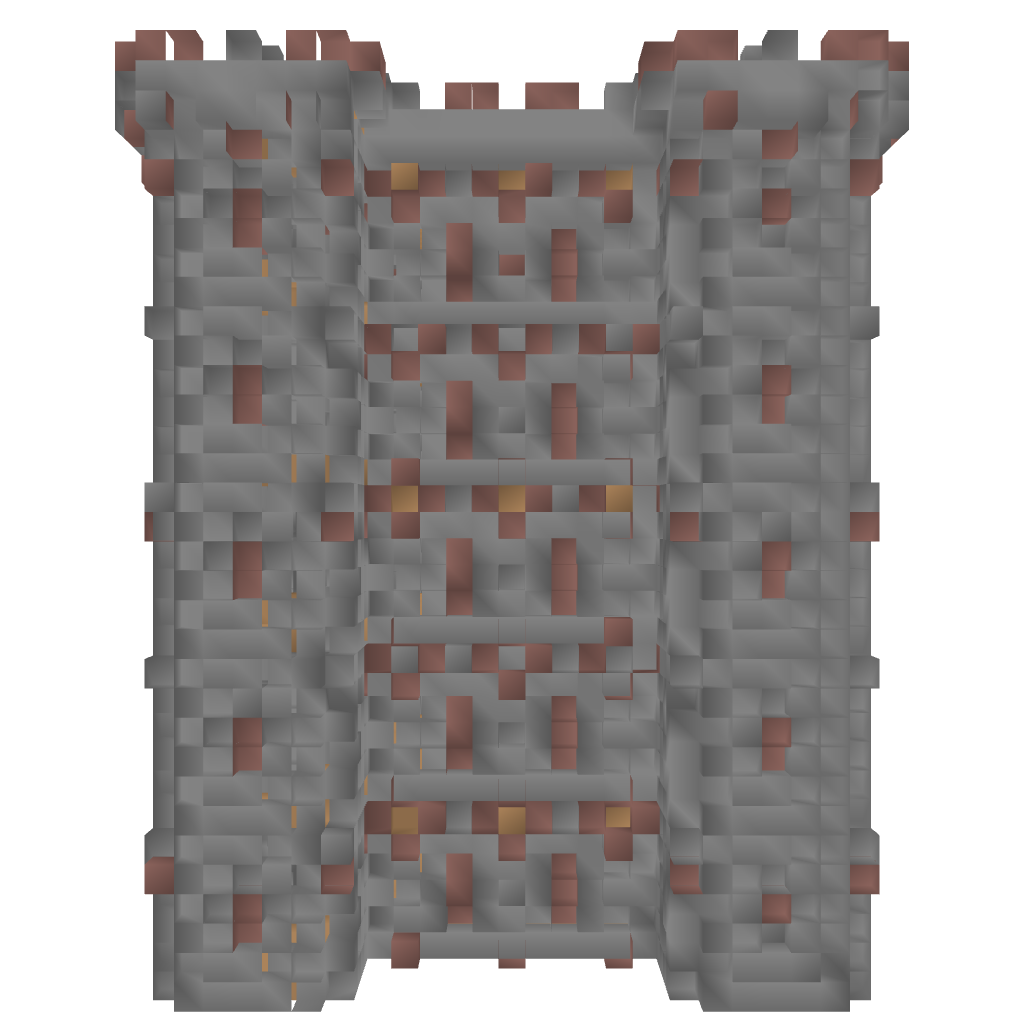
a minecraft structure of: MainBuilding 1 bad low quality